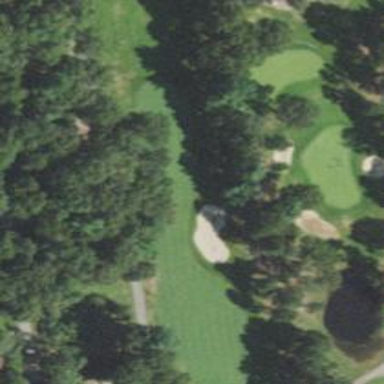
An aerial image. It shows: View of golf hole.